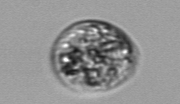
Label: Amoeba